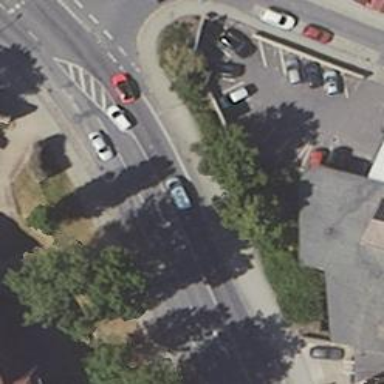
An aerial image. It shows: Broadleaved deciduous tree commonly found along the streets.